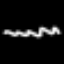
Label: squiggle